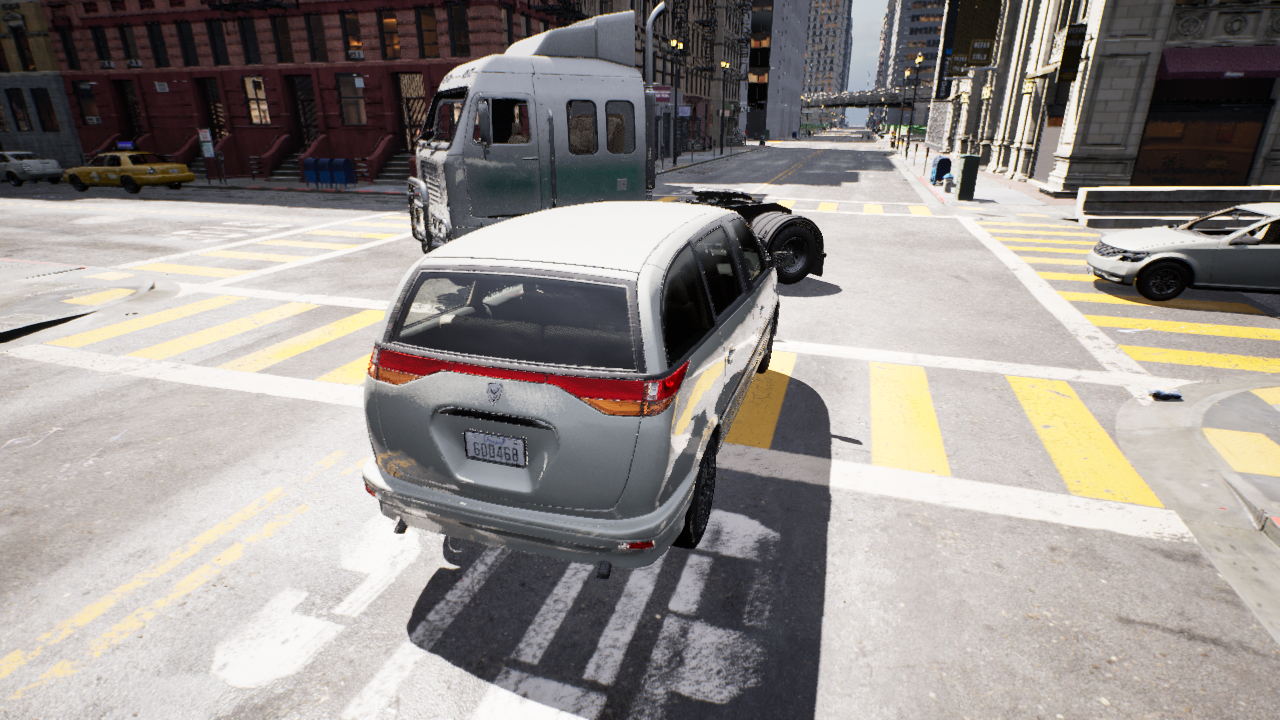
Venue: residential
Lighting: clear day
Vehicle rig: minivan